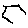
Label: hexagon